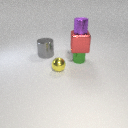
small green metal cylinder in front of large gray metal cylinder